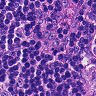
Metastatic tissue present: yes